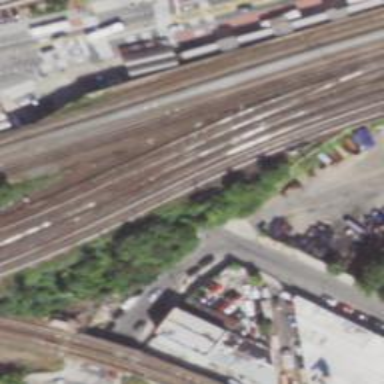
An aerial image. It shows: Electrified railway line.